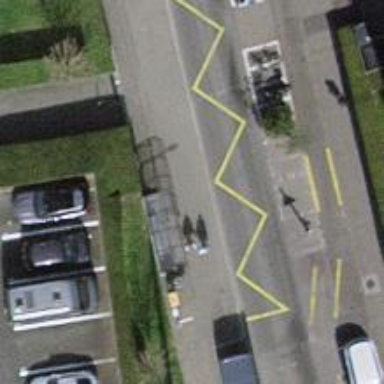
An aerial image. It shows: Trolleybus stop position for public transport.